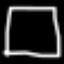
Label: square